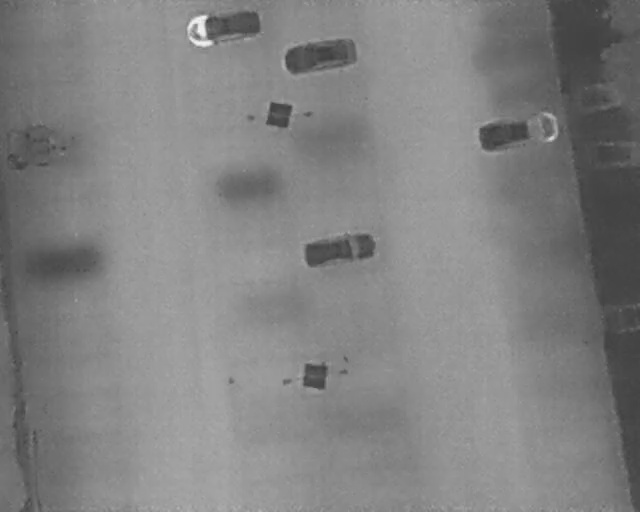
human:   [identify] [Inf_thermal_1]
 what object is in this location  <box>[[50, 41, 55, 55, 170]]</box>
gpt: <ref>1 medium car at the center</ref>